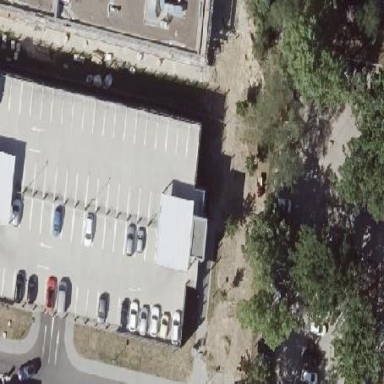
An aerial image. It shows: Multi-storey parking building with flat roof.